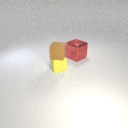
small brown rubber cube above small yellow rubber cube